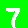
Digit: 7